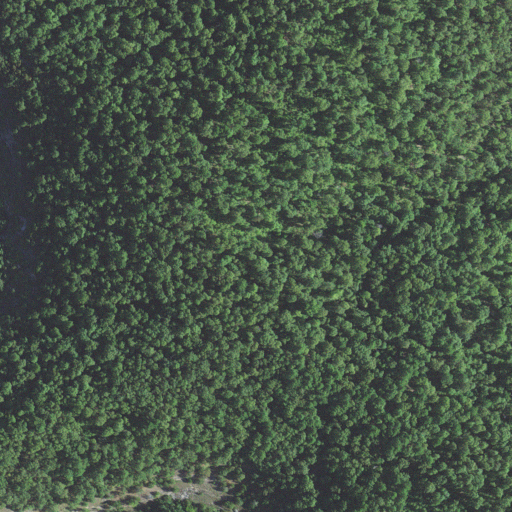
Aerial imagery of ridge(s) in Arkansas named Rose Ridge containing deciduous forest, mixed forest, and grassland